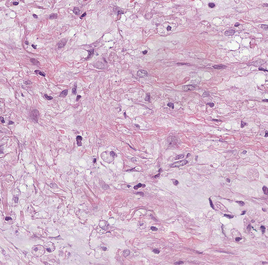
Tumor epithelial tissue: no
Tumor-associated stroma tissue: yes
Normal tissue: no